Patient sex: M
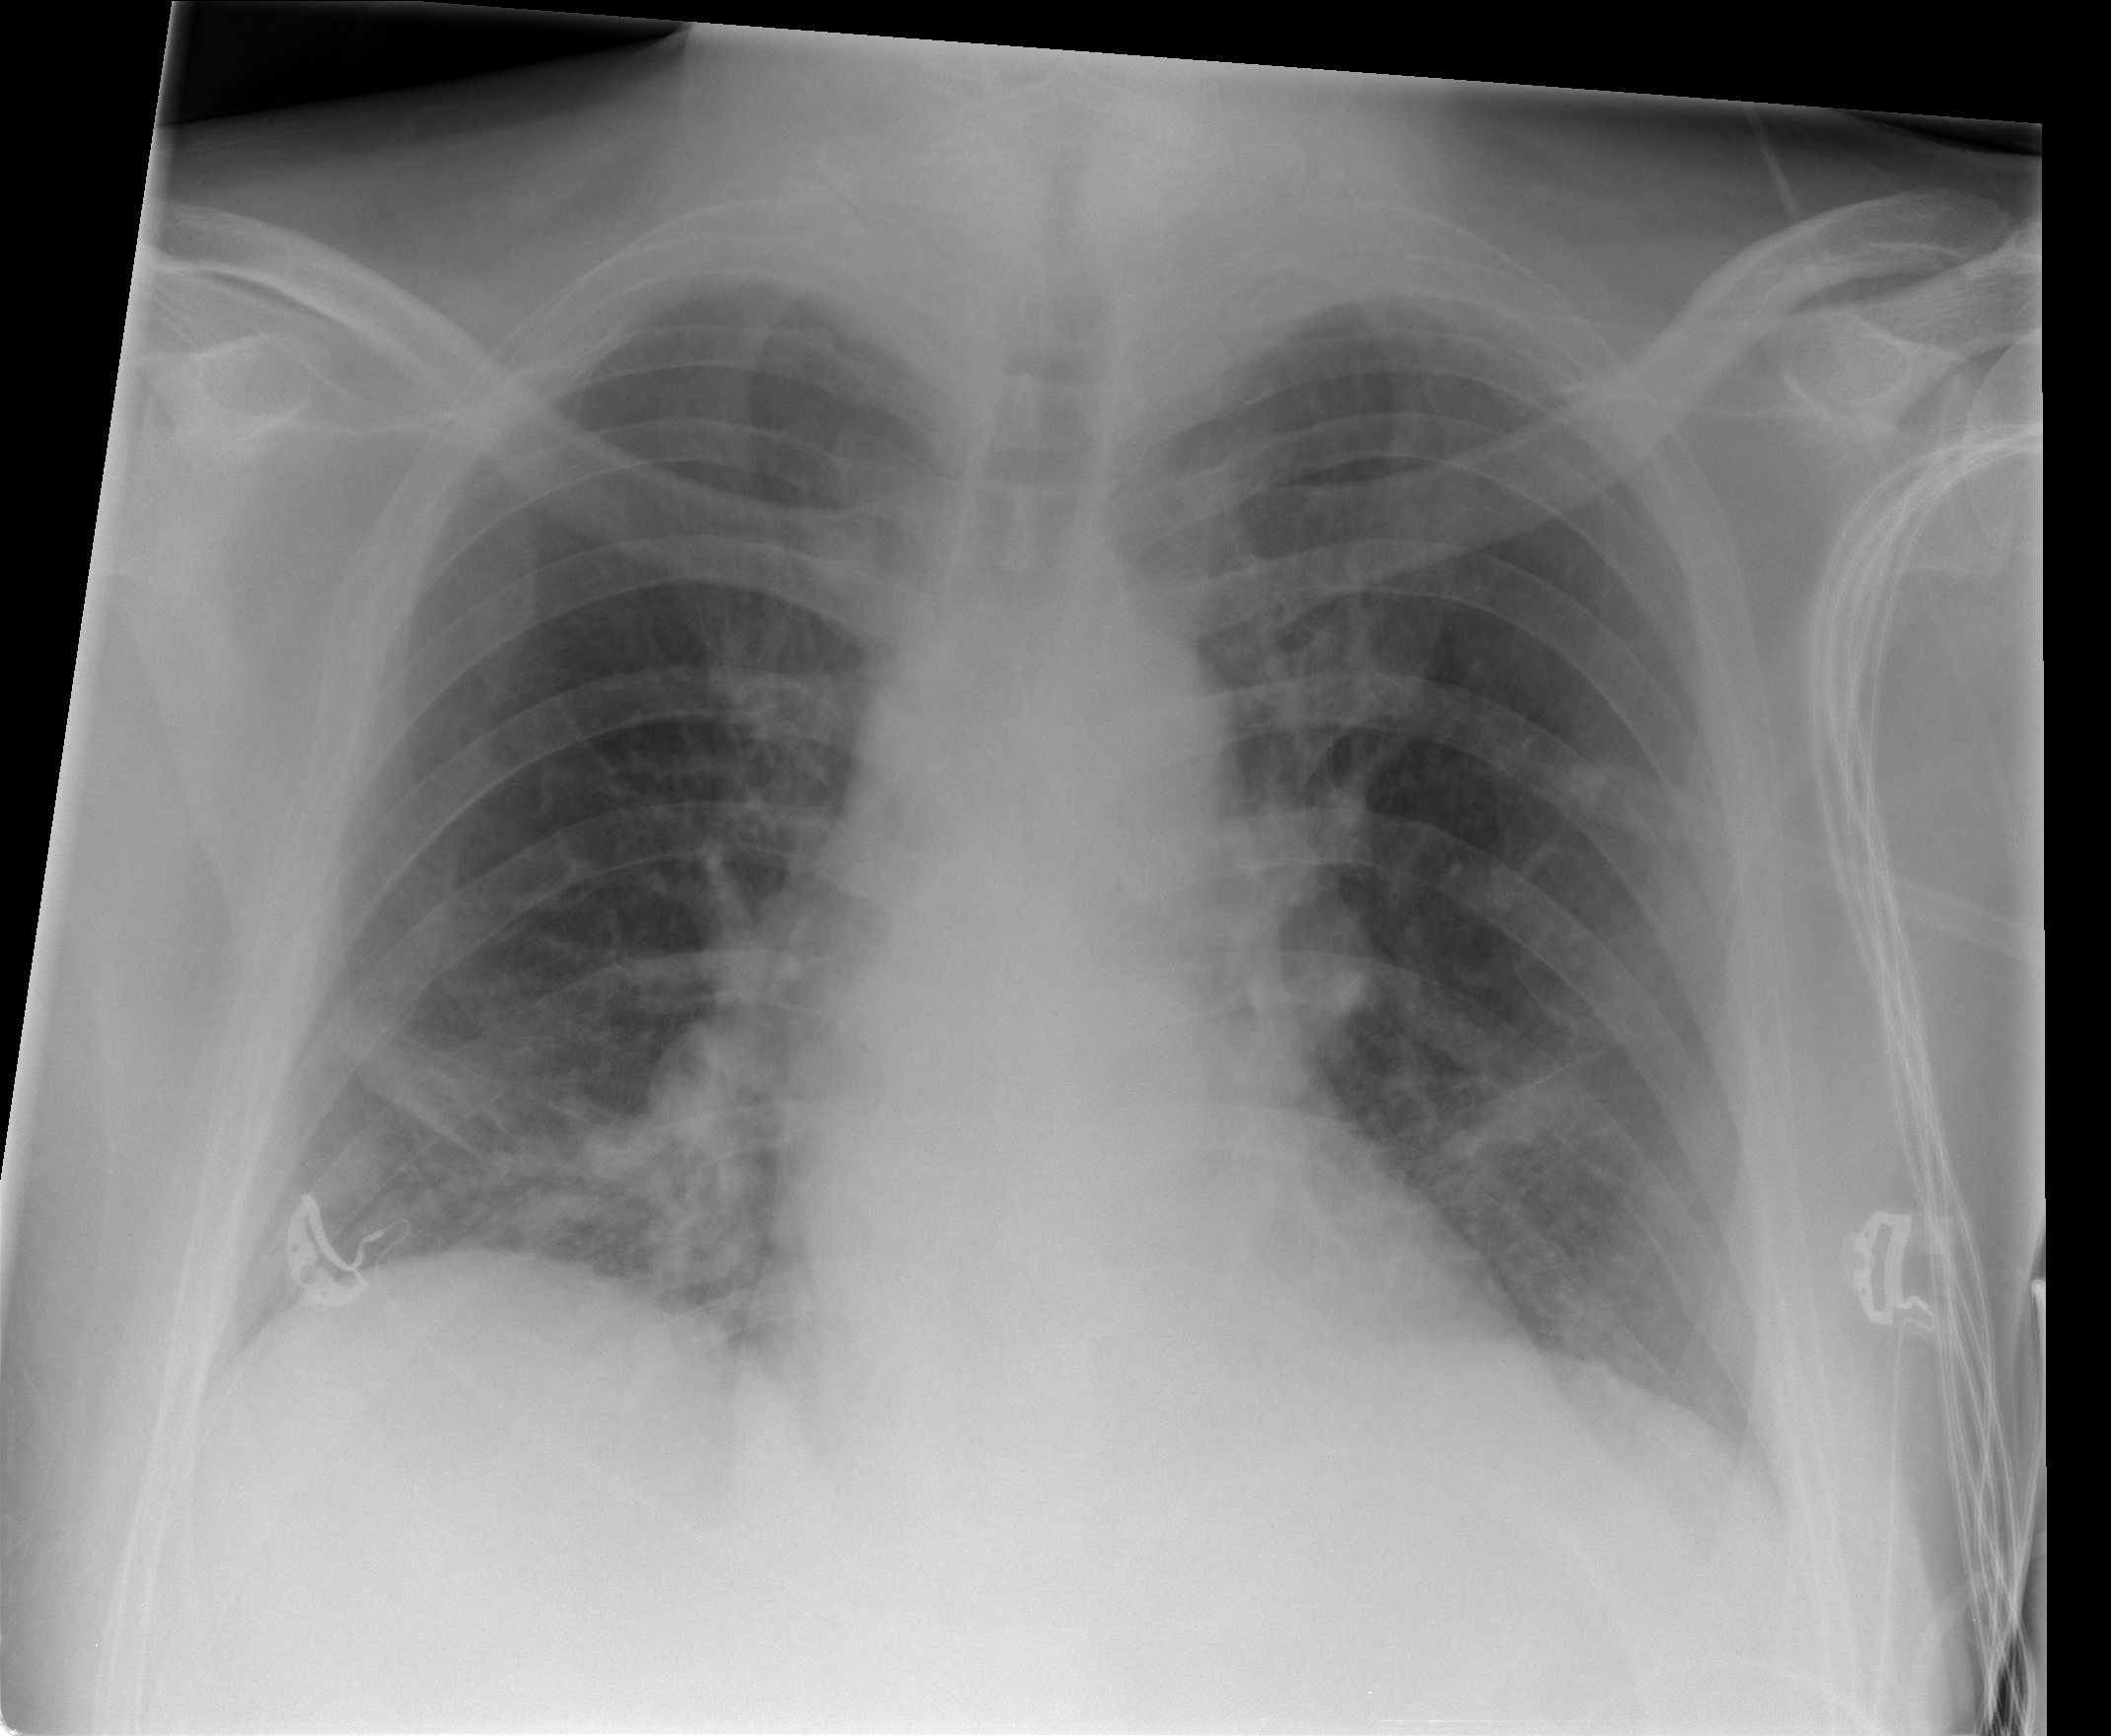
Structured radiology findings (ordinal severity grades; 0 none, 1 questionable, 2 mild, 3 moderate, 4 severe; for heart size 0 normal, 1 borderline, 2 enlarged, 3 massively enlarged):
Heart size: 0
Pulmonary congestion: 1
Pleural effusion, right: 0
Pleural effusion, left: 0
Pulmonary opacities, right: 0
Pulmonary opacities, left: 0
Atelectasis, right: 2
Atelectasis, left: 2